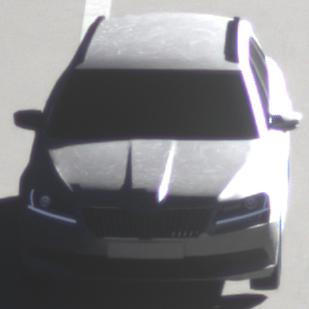
Make: Skoda
Model: Superb Combi 1.4 TSI
Detailed model: Superb (III) Combi
Model produced from: 2015/09
Model produced until: 2018/06
Doors: 5
Color: white
Road condition: dry road
Daytime: morning or afternoon
Contrast: high contrast